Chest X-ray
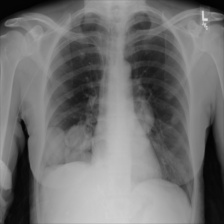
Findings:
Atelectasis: negative
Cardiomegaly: negative
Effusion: negative
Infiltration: negative
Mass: positive
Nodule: negative
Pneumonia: negative
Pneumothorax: negative
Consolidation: negative
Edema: negative
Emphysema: negative
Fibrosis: negative
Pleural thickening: negative
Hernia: negative